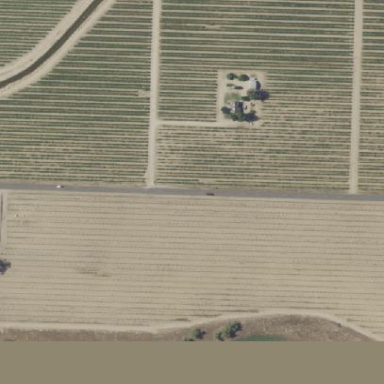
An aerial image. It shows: Beautiful vineyard in the countryside.